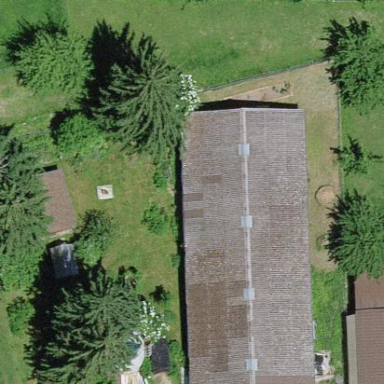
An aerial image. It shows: Barn.